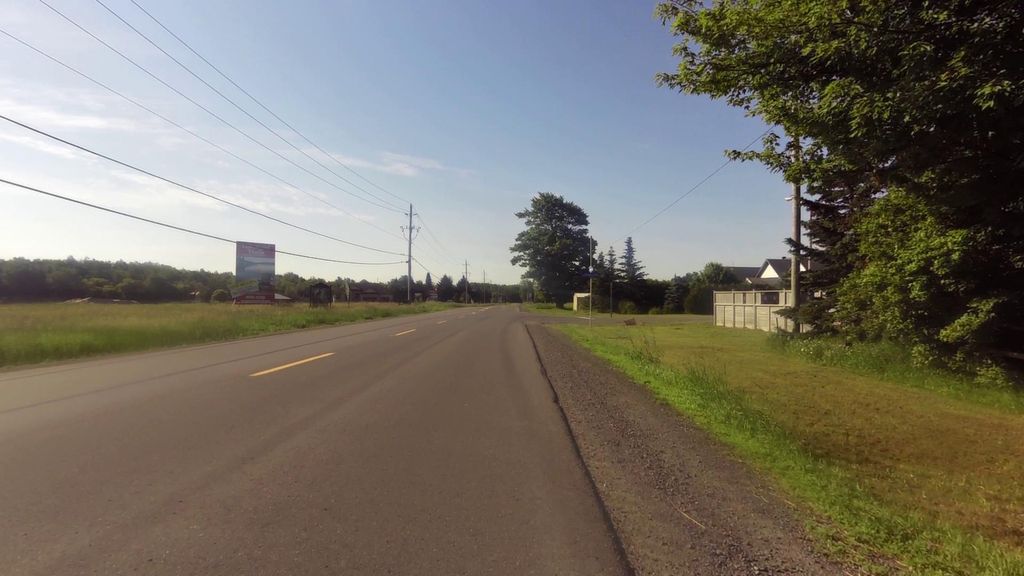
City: ottawa-gatineau